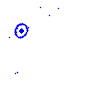
Particle: pion